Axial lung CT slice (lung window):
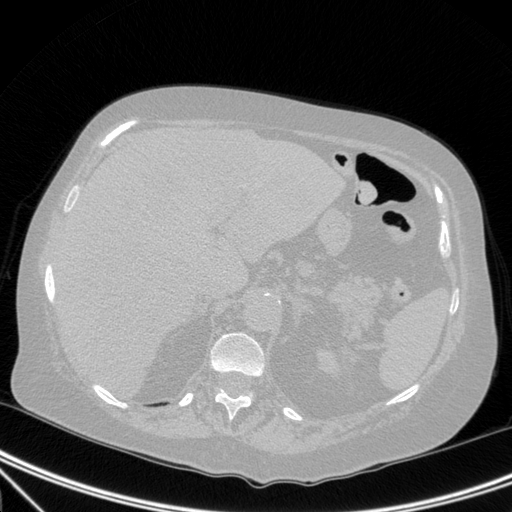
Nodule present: no